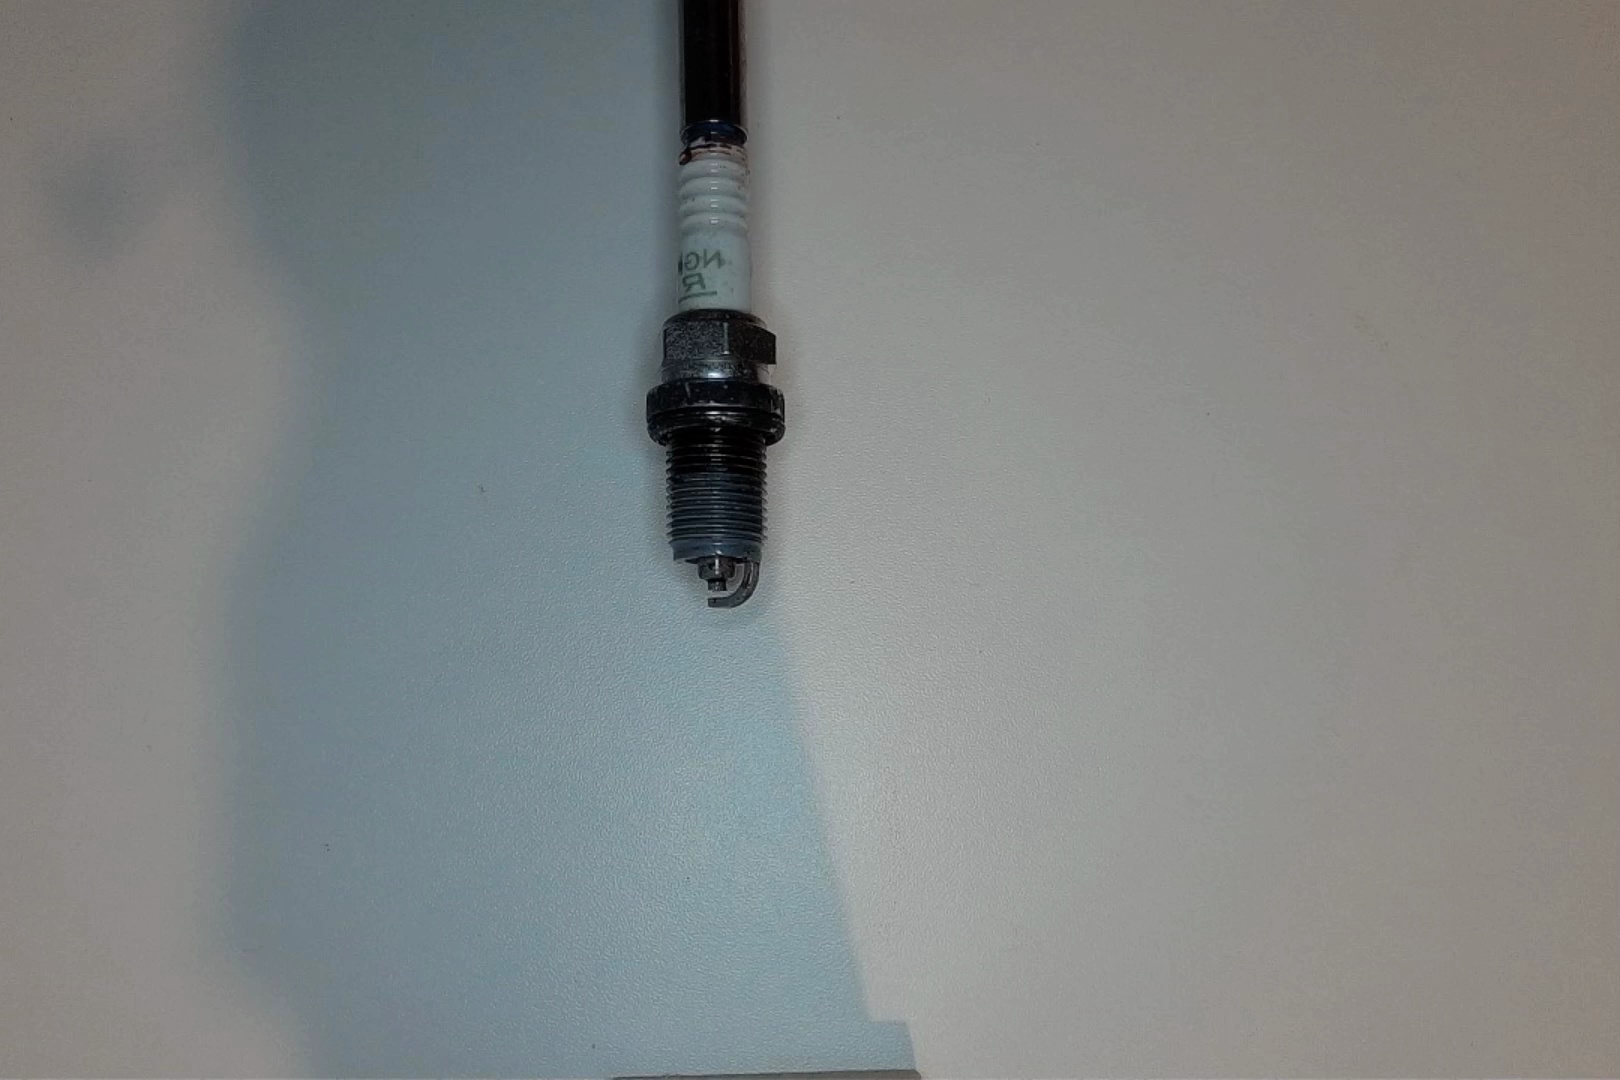
Label: anomaly